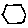
Label: hexagon